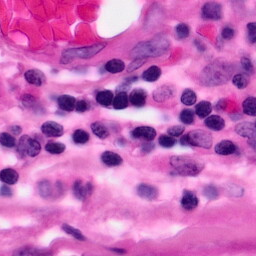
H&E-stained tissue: Pancreatic